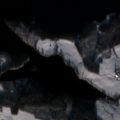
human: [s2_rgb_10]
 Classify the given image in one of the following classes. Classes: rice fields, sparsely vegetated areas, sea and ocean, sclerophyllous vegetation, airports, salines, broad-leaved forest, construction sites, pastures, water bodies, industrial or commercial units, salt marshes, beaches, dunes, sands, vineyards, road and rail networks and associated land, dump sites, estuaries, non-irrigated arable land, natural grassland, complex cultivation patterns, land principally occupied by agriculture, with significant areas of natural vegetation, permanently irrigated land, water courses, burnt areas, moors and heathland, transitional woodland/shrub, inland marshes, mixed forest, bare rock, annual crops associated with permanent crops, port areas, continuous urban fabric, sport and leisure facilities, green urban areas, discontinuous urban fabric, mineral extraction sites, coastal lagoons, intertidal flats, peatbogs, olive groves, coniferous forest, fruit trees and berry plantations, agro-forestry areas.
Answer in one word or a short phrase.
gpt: non-irrigated arable land, land principally occupied by agriculture, with significant areas of natural vegetation, coniferous forest, water bodies